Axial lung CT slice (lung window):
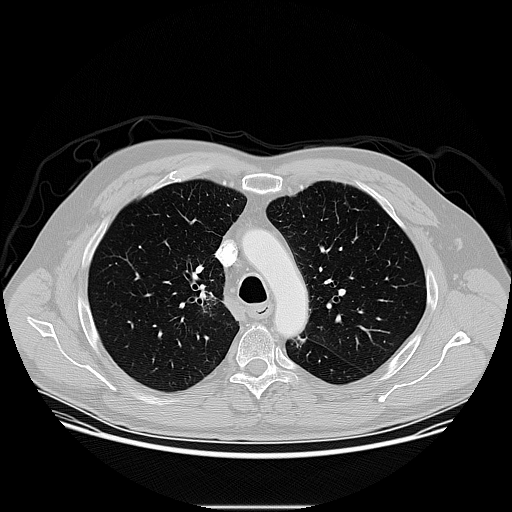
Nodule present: no